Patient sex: M
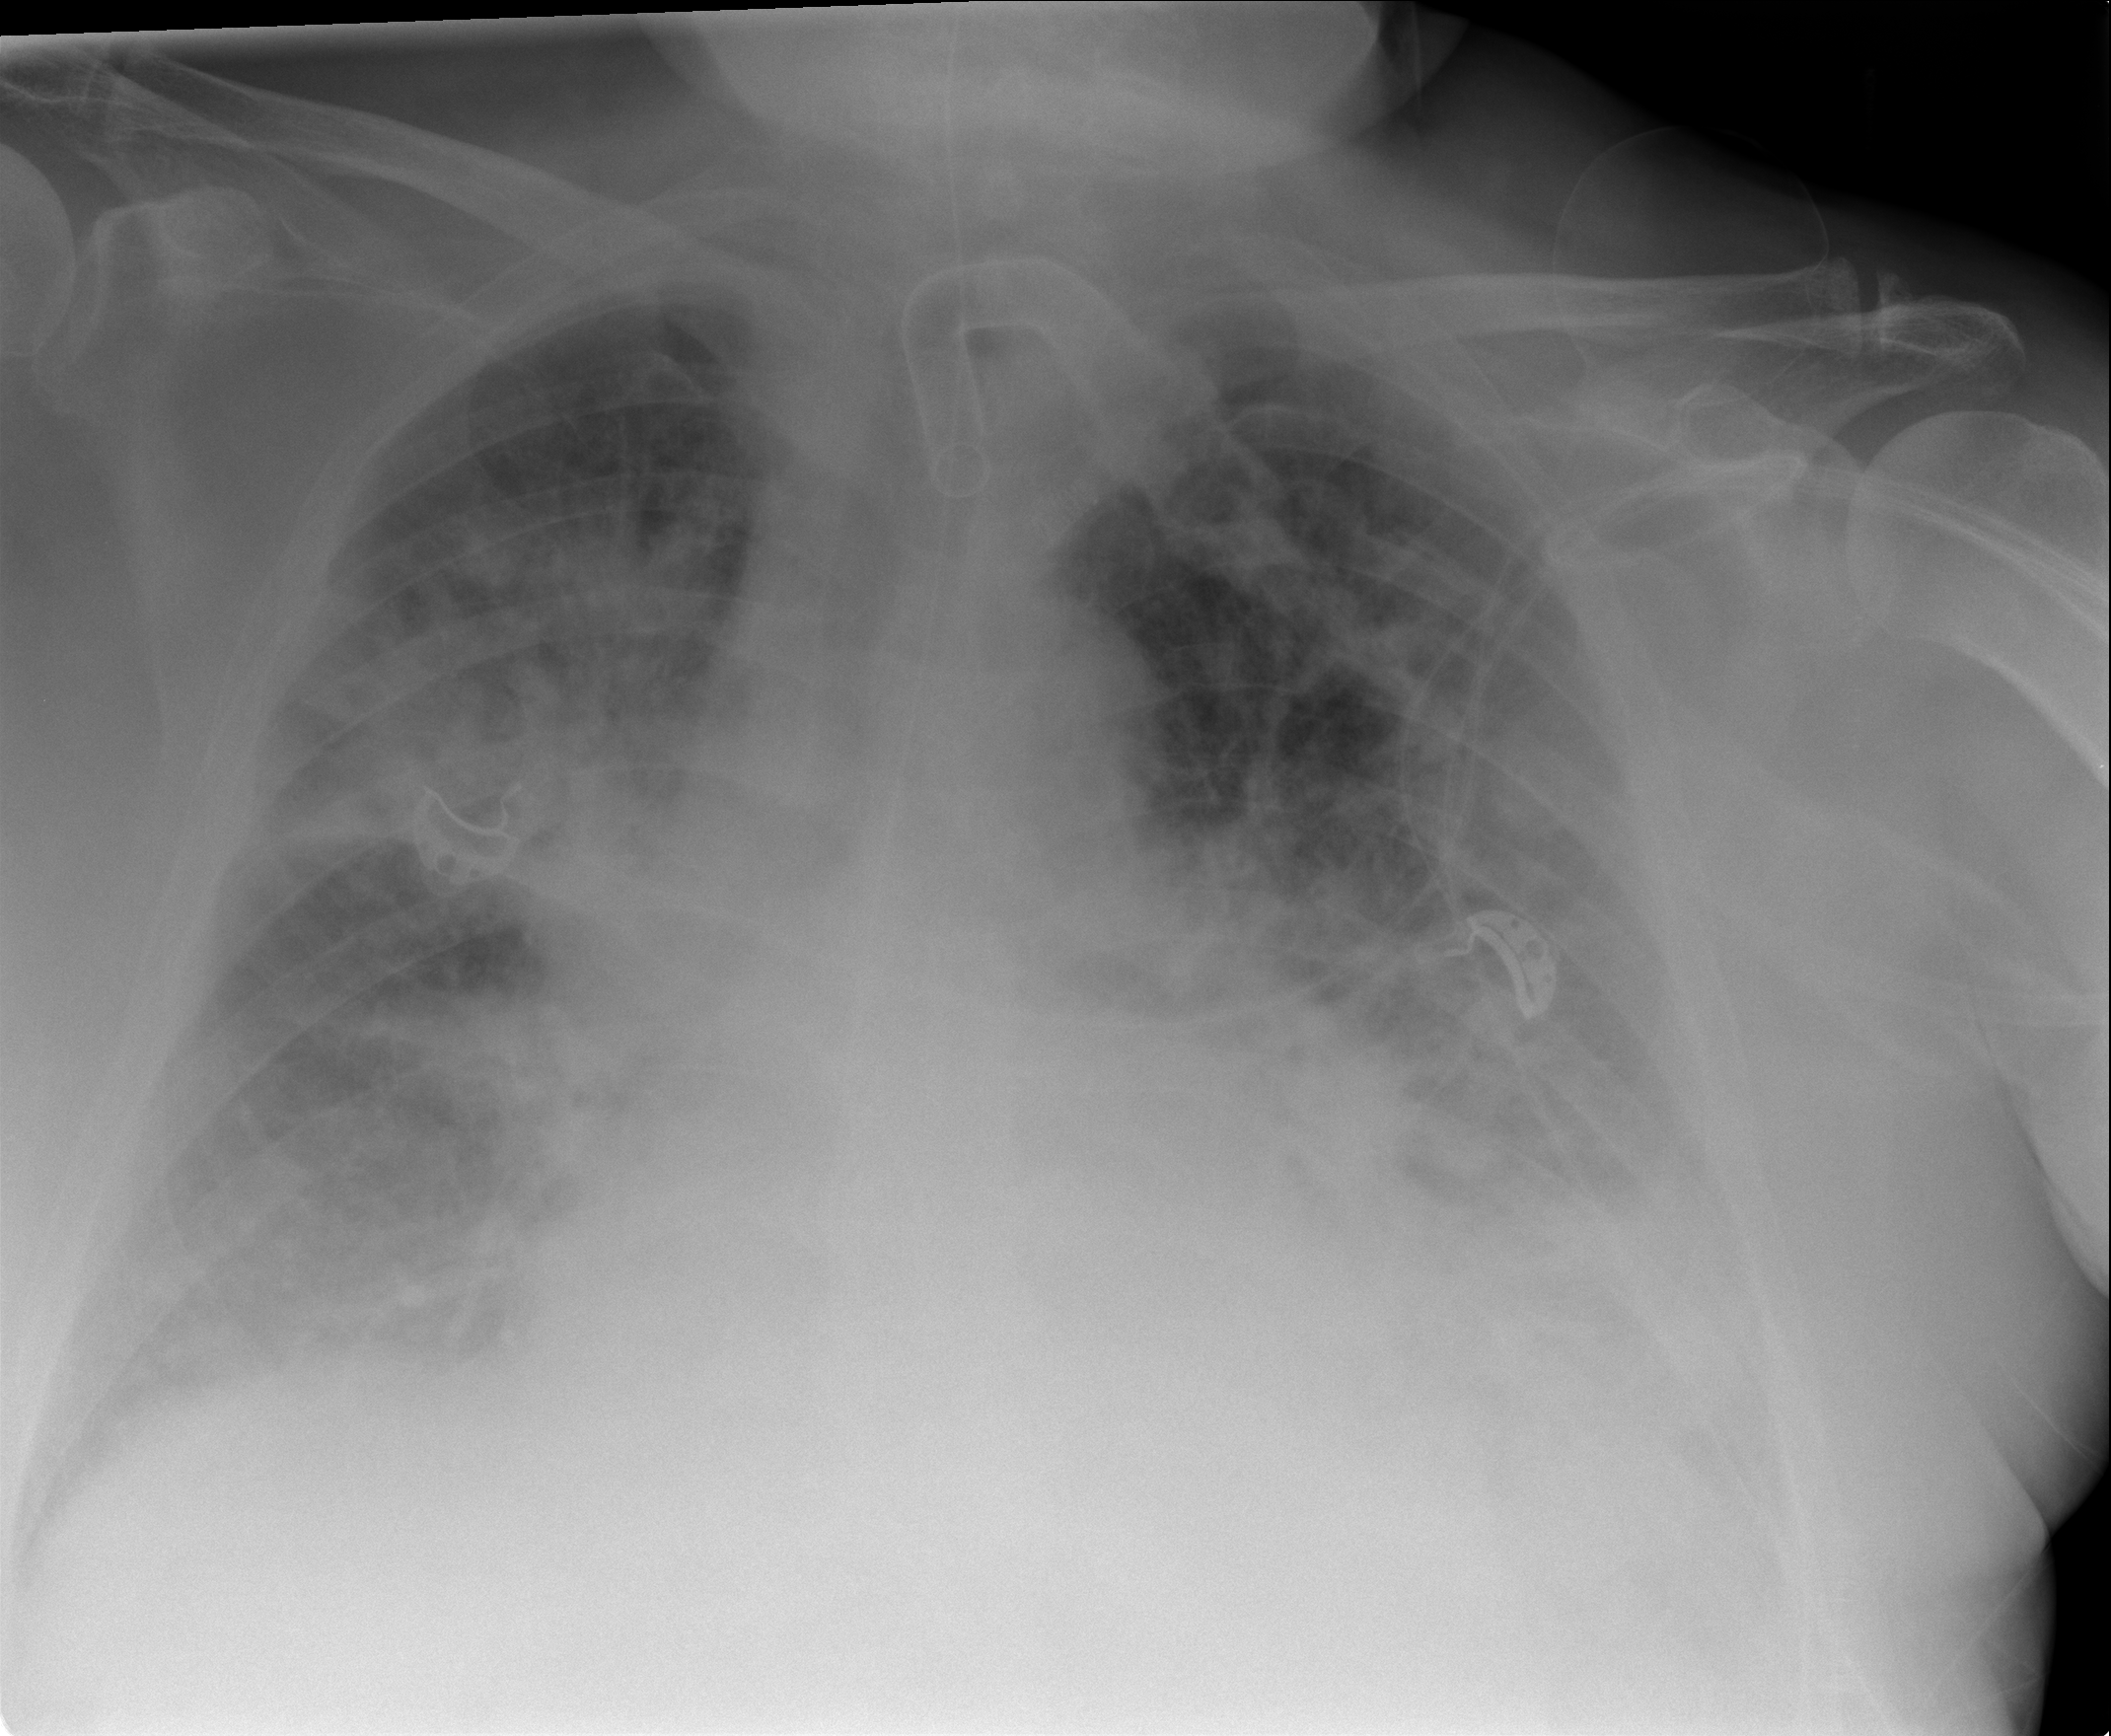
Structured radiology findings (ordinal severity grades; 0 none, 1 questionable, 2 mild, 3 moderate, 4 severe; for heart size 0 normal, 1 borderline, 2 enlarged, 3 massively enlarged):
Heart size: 1
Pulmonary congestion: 2
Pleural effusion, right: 2
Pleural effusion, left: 2
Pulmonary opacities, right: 4
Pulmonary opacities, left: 3
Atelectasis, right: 3
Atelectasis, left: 2